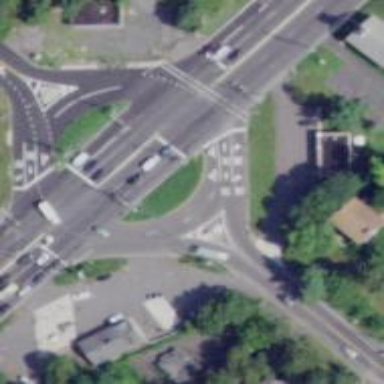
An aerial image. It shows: Circular junction on secondary road.